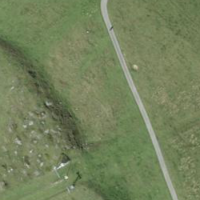
EUNIS habitat code: 23
Species observed at this site:
Geum montanum
Ajuga pyramidalis